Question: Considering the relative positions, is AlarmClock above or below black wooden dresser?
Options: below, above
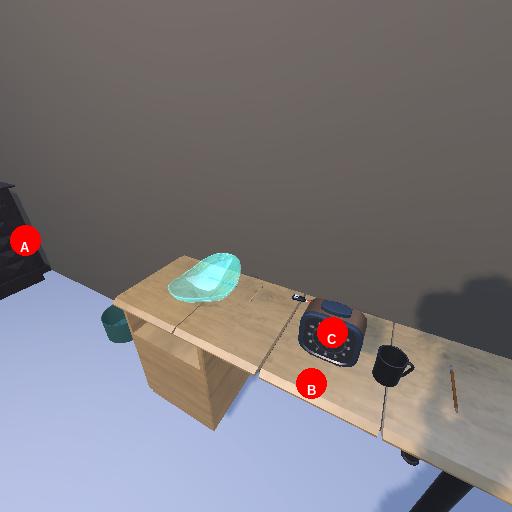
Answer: below